Question: I have an NSScrollView with an NSTableView inside.

As you can see, there is a 100px high NSView that overlays the table view. (This is done intentionally, the overlay is slightly transparent and you can see a shadow of the table view scroll underneath).
The problem of course is that I need to add 100px of empty space to the bottom of the scroll view to compensate for the overlay. Otherwise you can't see the bottom of the table, it gets covered up by the overlay.
I've tried modifying the clip view, but seem to only be able to change its frame (losing the transparent overlay effect).
Maybe I'm not doing it quite right, please help!
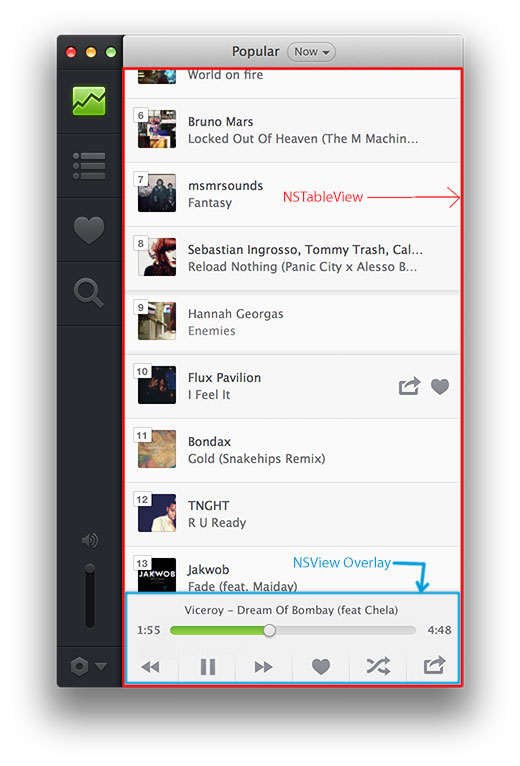
Answer: Ok so I figured it out, I needed to consistently enlarge the 'documentView' frame.
The best way I found to do this was to subclass the document view, which in this case is the NSTableView.
In the subclassed NSTableView I overrode the 'setFrameSize:(NSSize)newSize'
'''
- (void)setFrameSize:(NSSize)newSize {
newSize.height += 100;
[super setFrameSize:newSize];
}
'''
Which added 100px of padding to the bottom of the table view and thus the scroll view.